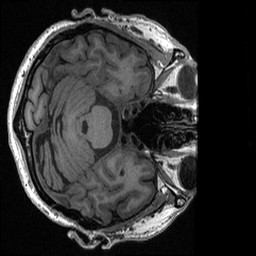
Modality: T1w
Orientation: axial
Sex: male
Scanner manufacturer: ge
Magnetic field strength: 3 T
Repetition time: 0.0064 s
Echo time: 0.00281 s